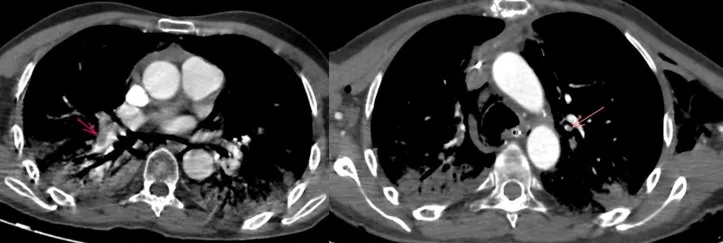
computed tomography pulmonary angiography in axial lung window showing acute bilateral pulmonary embolism (red arrows).
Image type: radiology (ct)